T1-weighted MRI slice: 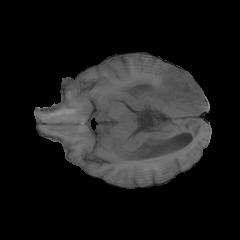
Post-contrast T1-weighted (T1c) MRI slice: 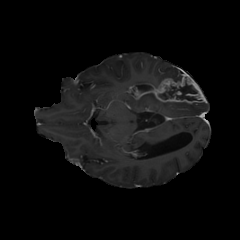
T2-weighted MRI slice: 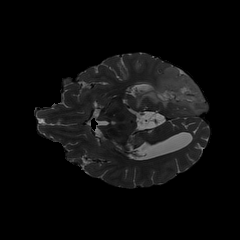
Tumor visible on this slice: yes